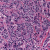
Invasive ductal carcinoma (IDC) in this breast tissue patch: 1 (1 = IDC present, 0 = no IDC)